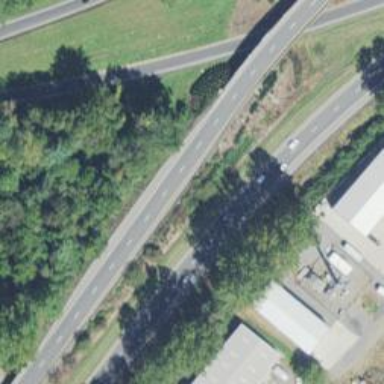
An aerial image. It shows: Asphalt motorway.